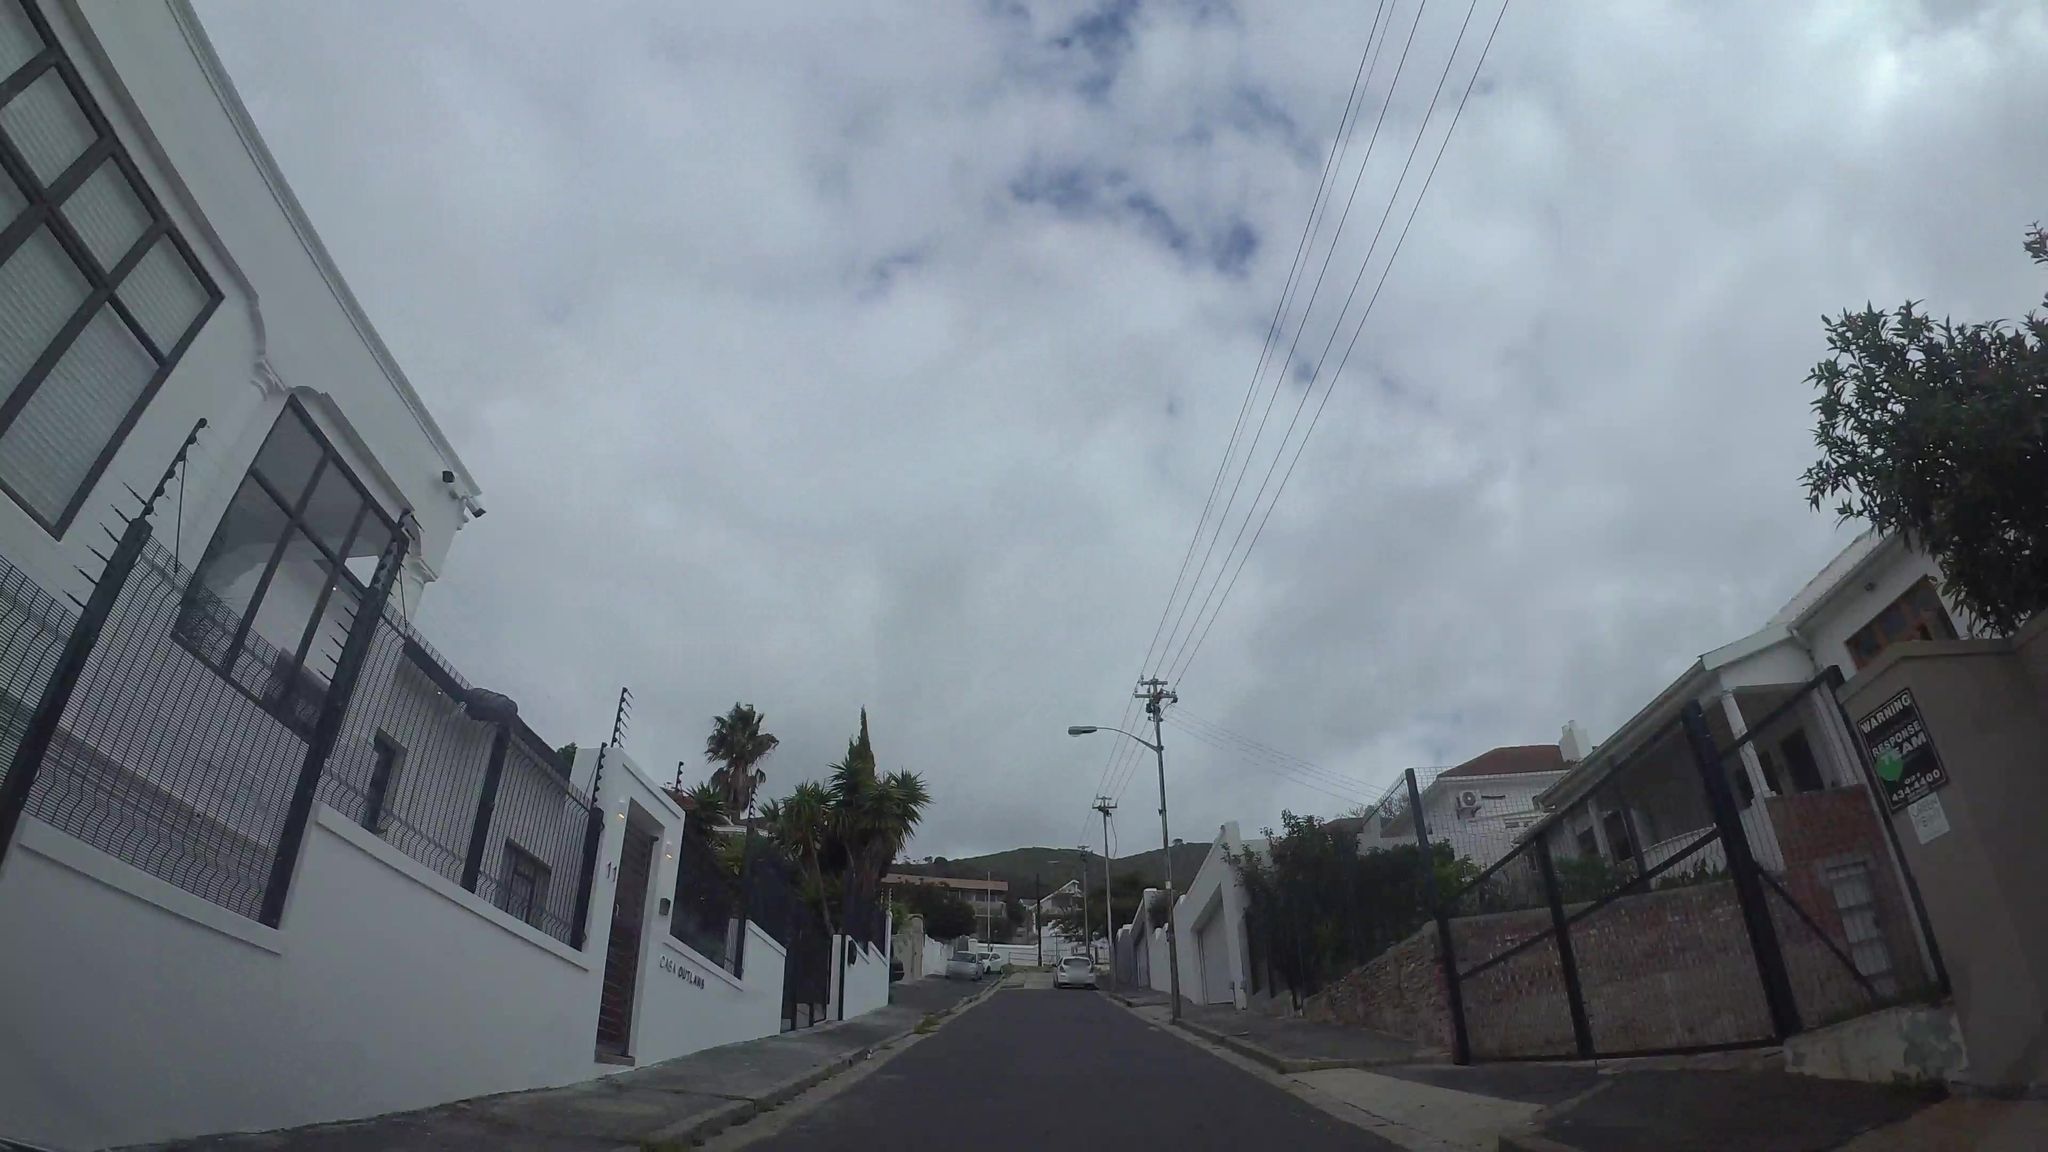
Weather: cloudy
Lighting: day
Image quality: good
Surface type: driving surface
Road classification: residential
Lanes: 2
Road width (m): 5.2, 5.5
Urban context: urban centre
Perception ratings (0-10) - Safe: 3.8, Lively: 6.44, Beautiful: 3.9, Boring: 4.96, Depressing: 6.96, Wealthy: 2.51